Field crop: maize
Growth stage: 1
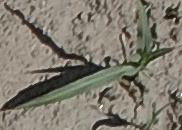
Species: sorghum